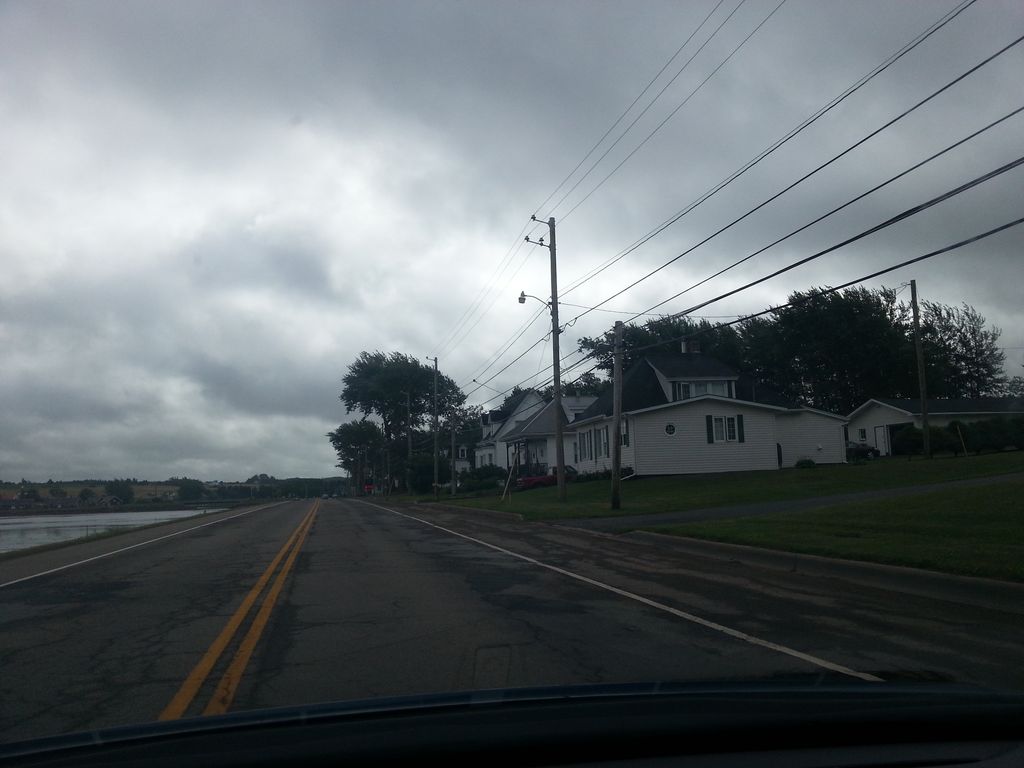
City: charlottetown